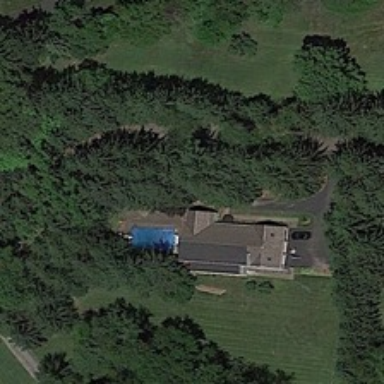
A building with a swimming pool is surrounded by some green trees and meadows .